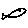
Label: fish